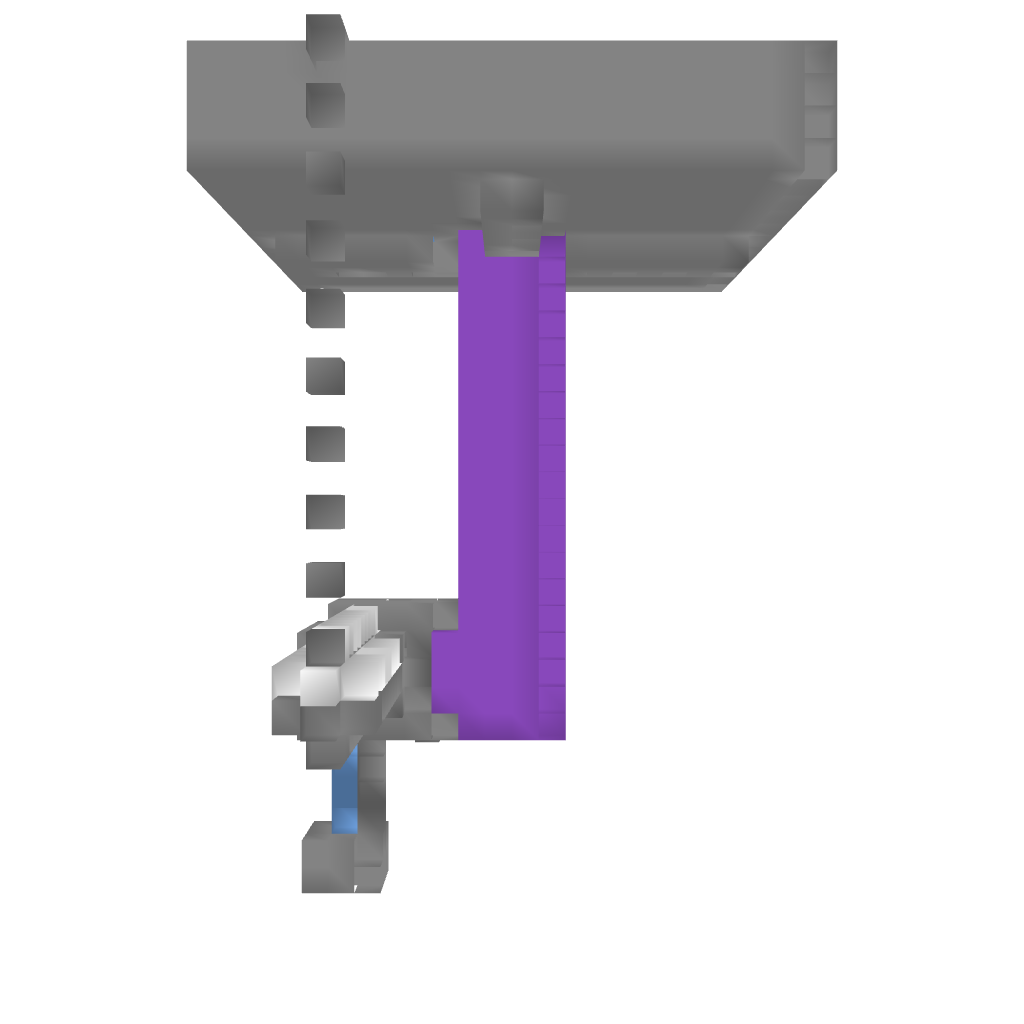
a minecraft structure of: Mob XP Farm bad low quality